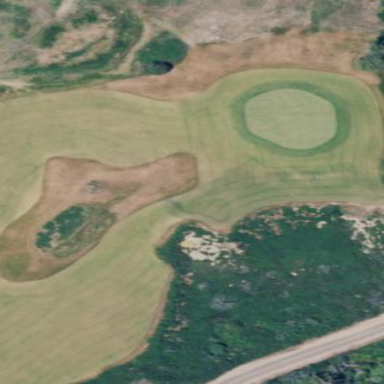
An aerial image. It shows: Golf rough area.